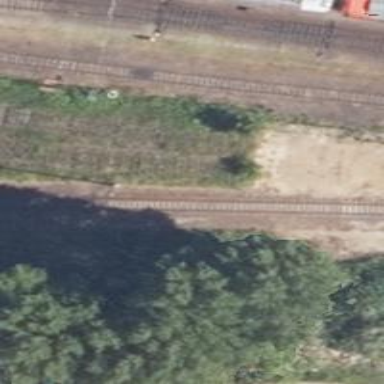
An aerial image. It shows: Abandoned railway yard is depicted.